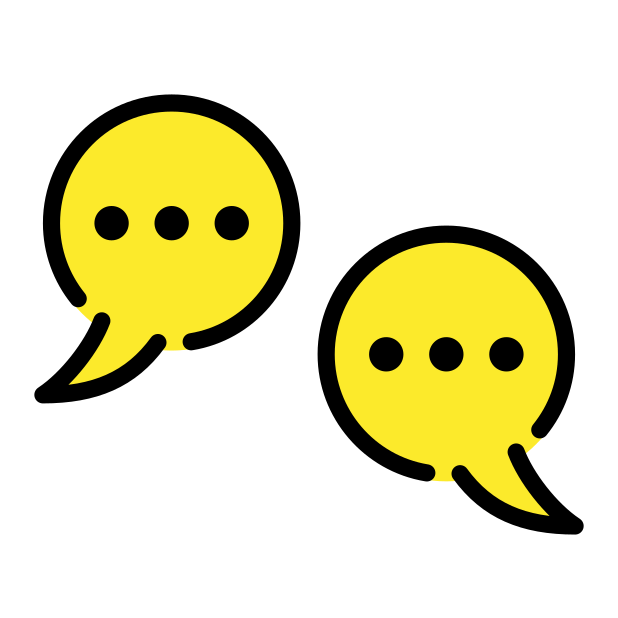
interview